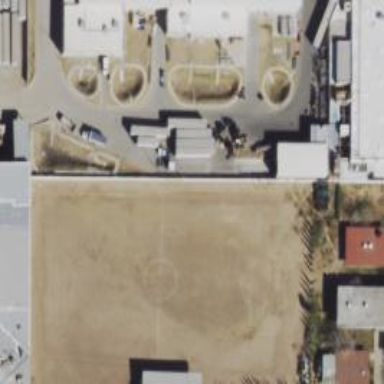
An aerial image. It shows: Soccer pitch for outdoor sports and leisure activities.